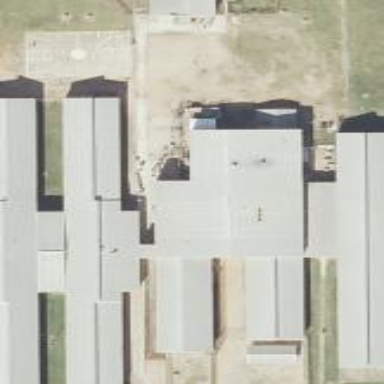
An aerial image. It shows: Prison surrounded by fence.